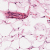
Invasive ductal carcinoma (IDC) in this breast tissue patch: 0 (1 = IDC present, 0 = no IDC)